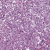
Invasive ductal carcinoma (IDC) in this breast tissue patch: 1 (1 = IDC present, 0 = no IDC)